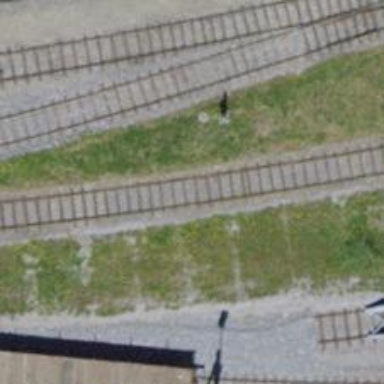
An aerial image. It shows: Railway yard used for servicing trains.